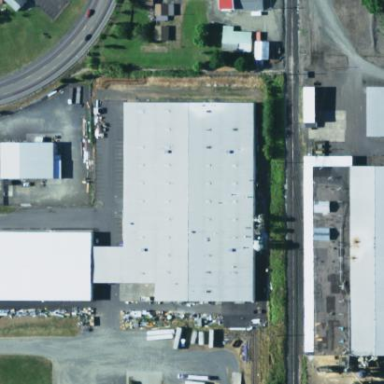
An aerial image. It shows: Industrial building.